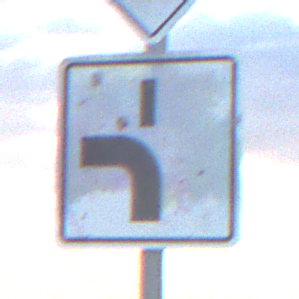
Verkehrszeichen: VerlaufVorfahrtsstrasse5
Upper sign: Vorfahrtsstrasse
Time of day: SunriseSunset
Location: Outdoor (Nature)
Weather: PartlyCloudy
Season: NotSpecified
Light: Natural